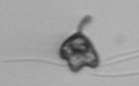
Label: Pyramimonas_longicauda